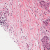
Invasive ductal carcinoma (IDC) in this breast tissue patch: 1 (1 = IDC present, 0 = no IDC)